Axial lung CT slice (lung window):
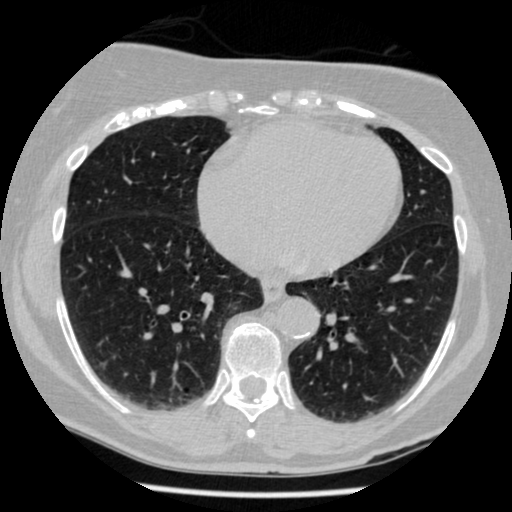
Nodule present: no